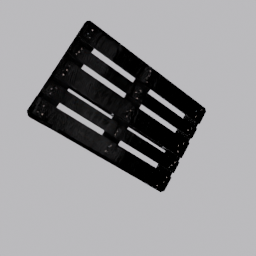
Label: tools